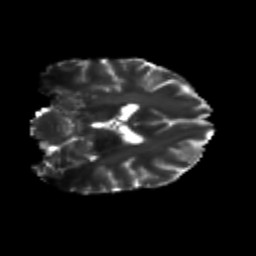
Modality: T2w
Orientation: coronal
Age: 22
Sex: male
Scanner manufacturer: siemens
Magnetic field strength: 3 T
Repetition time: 3.5 s
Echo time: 0.125 s